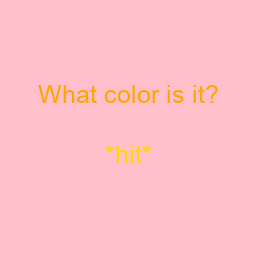
Color: gold
Color name shown: white
Background color: pink
Question text color: orange